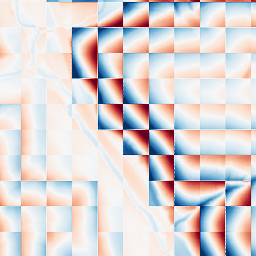
Category: wavelet
Decomposition family: wavelet_biorthogonal
Decomposition parameters: wavelet: bior1.3
level: 5
Upsampling method: regularized
Upsampling parameters: scale: 2
lambda_reg: 0.01
Upsampling scale: 2